You are looking at the wavelet scalogram of a bearing's acceleration signal. What is the most likely bearing condition (normal, inner_race, outer_race, ball)?
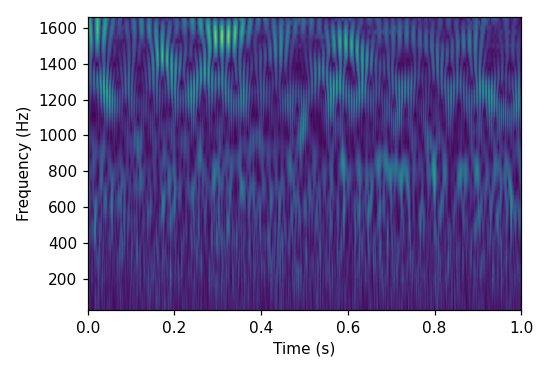
Answer: outer_race